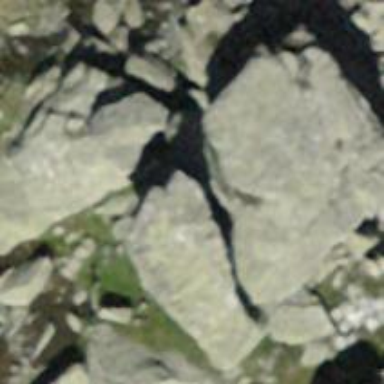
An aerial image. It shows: View of natural rock.